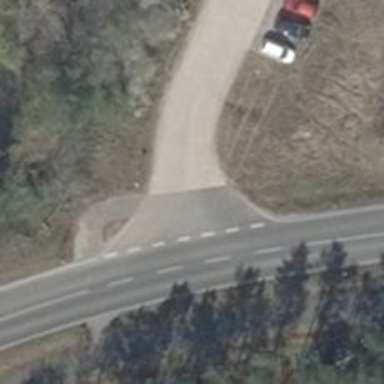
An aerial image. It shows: Road with "give way" sign.